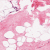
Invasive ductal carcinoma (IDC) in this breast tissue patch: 0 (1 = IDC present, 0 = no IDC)